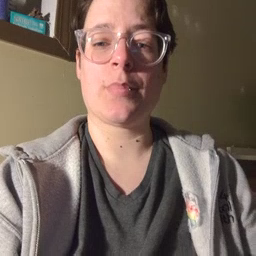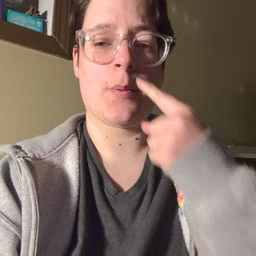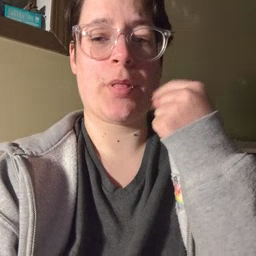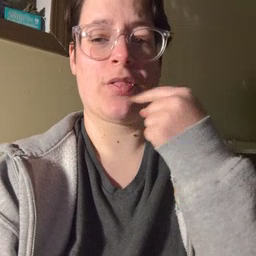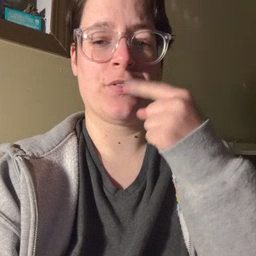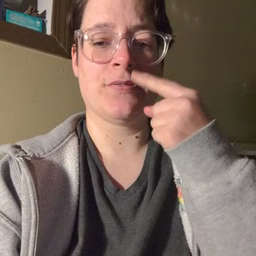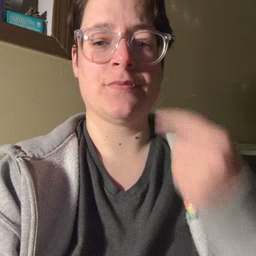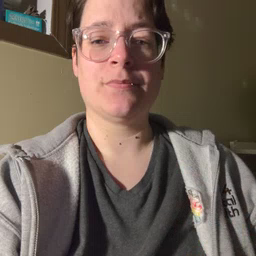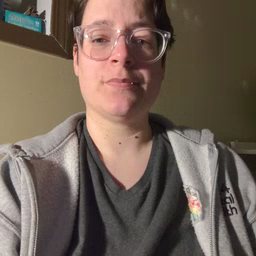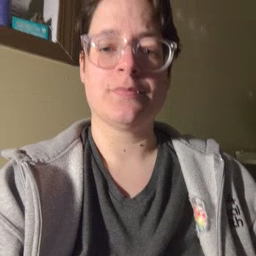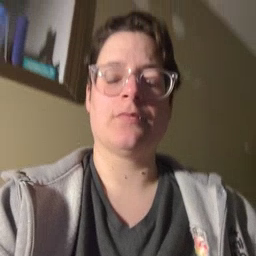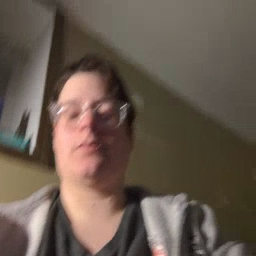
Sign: mouth